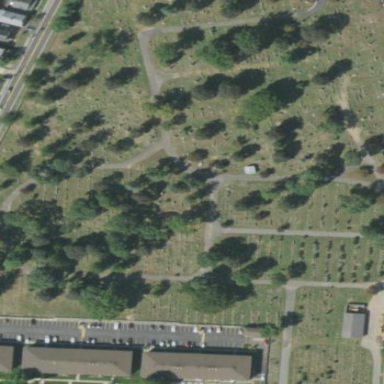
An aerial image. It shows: Cemetery.